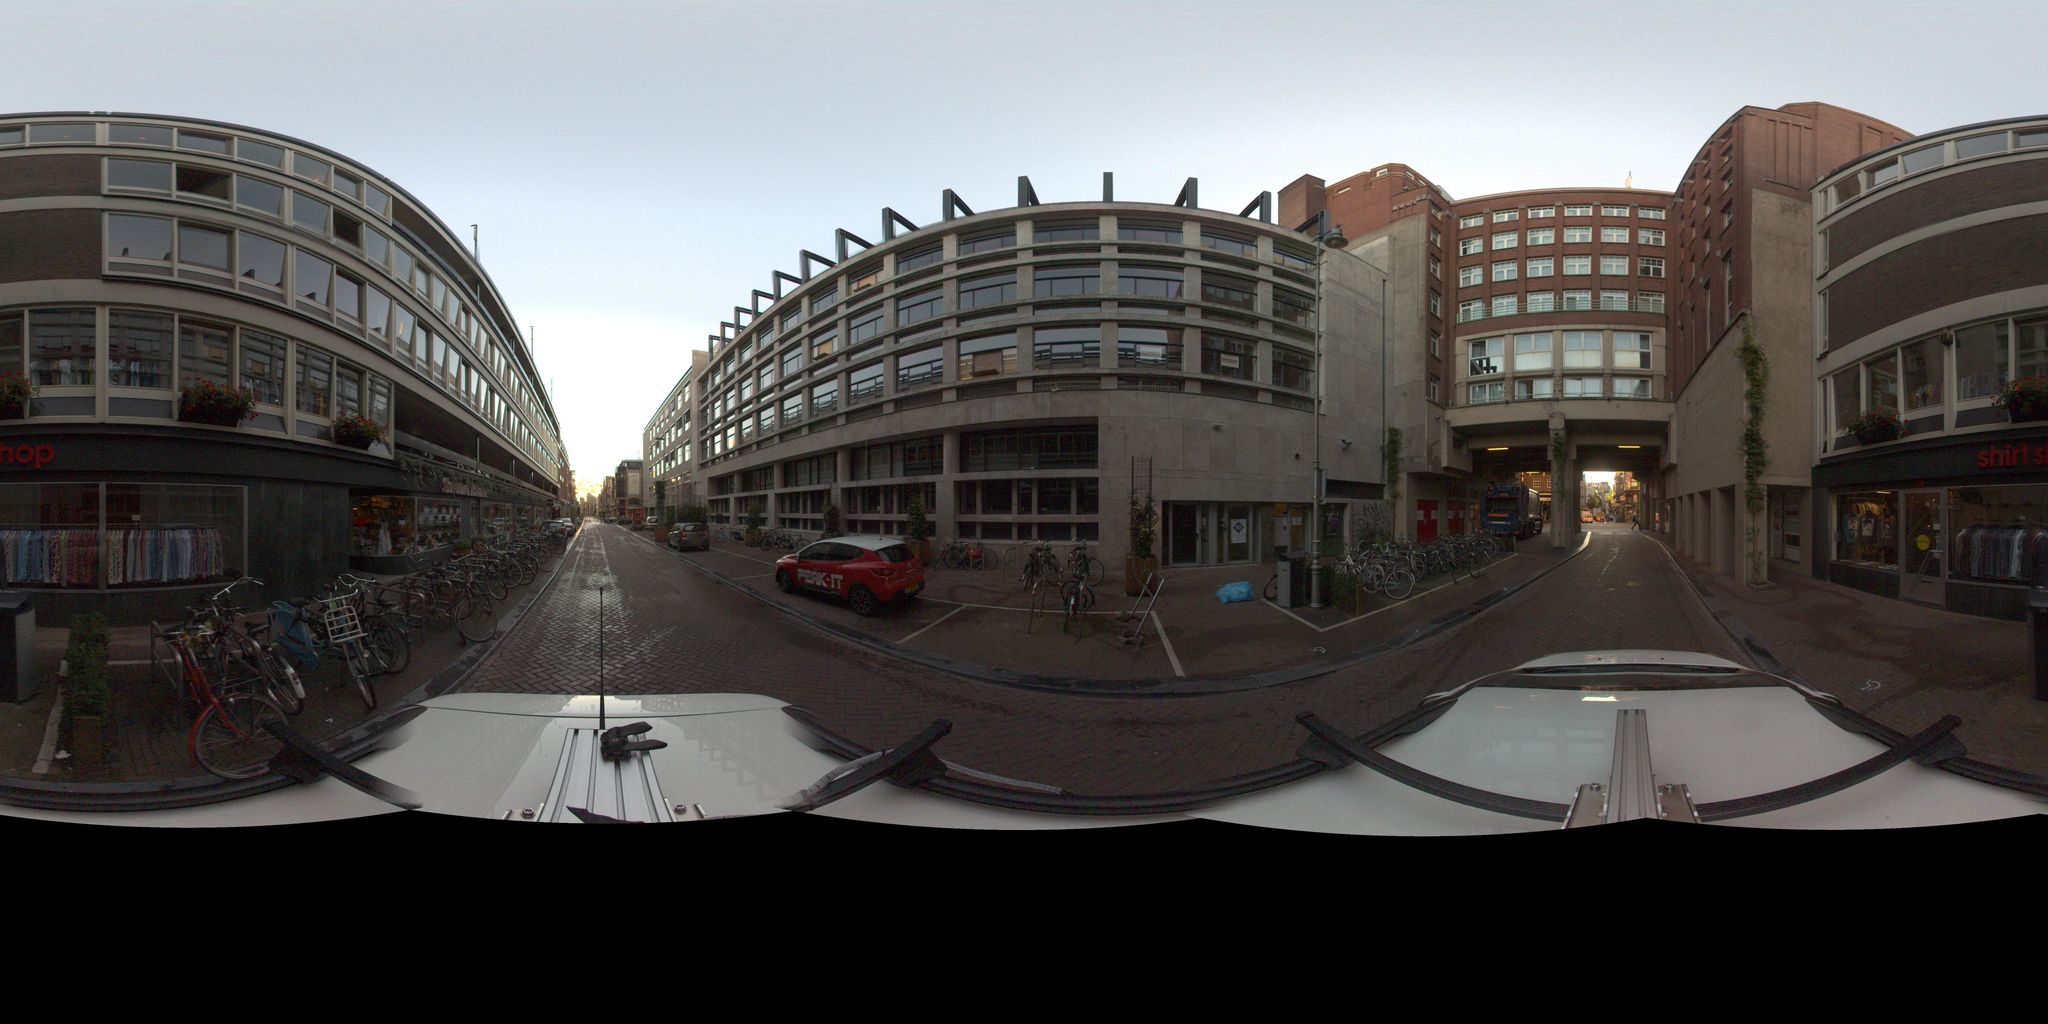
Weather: clear
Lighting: day
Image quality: slightly poor
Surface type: driving surface
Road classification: unclassified, residential, pedestrian
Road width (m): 3.5, 4.5
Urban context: urban centre
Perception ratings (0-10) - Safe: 3.89, Lively: 7.03, Beautiful: 2.71, Boring: 3.69, Depressing: 2.64, Wealthy: 3.55